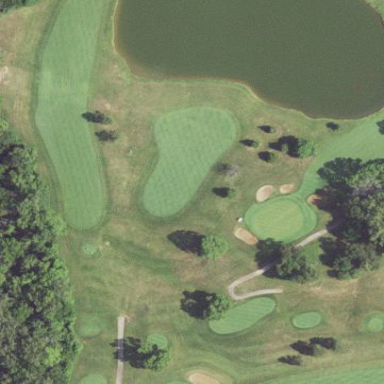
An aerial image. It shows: Grassy area designated as golf fairway.